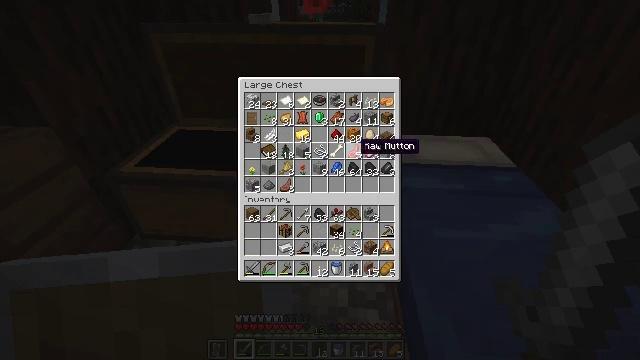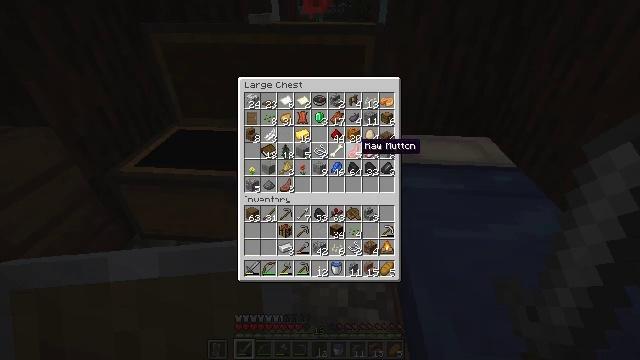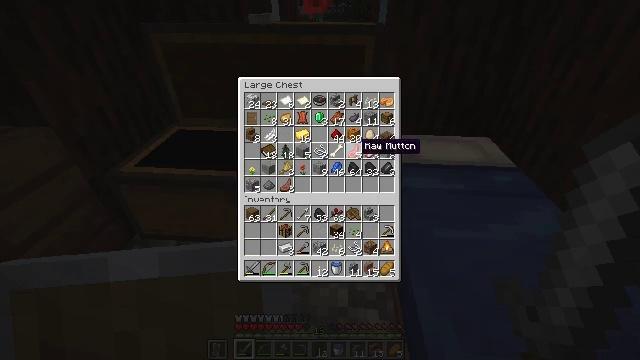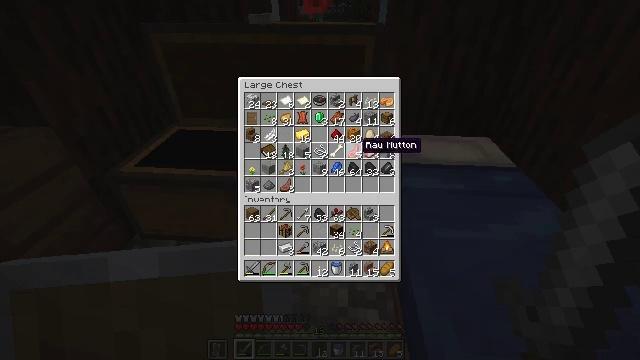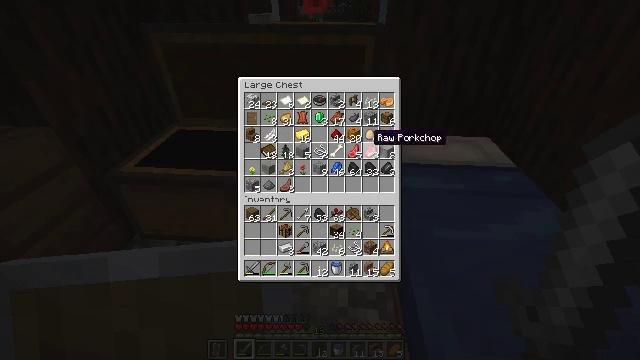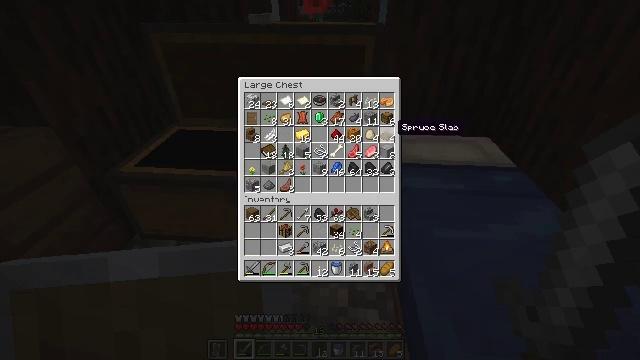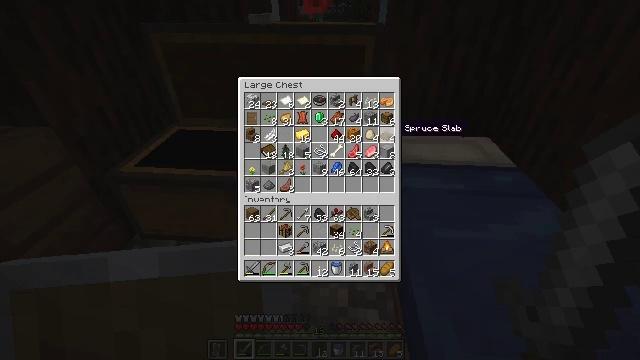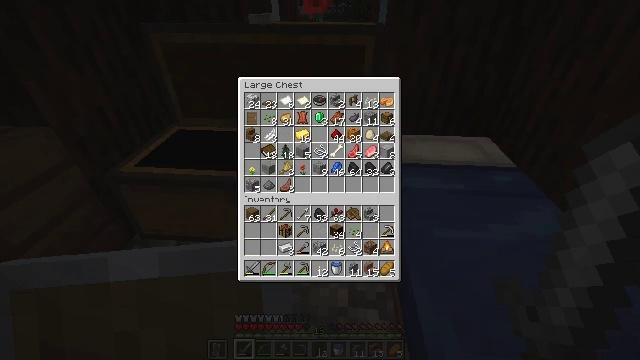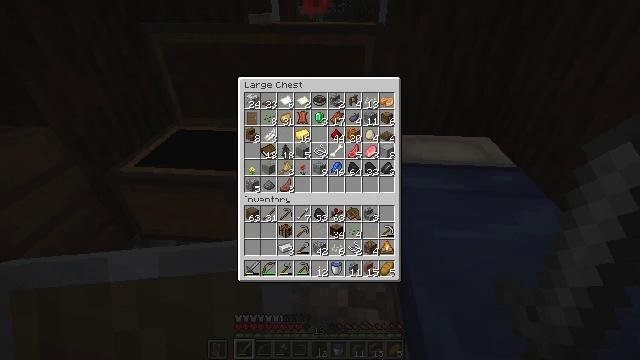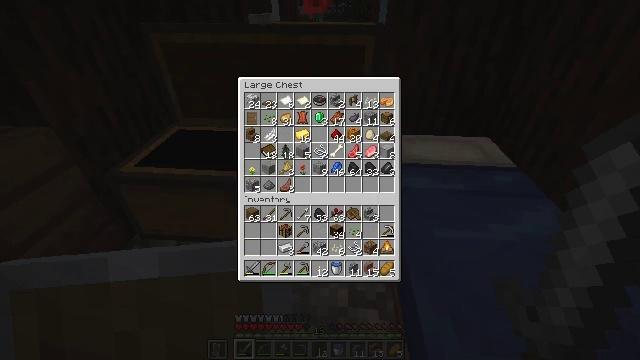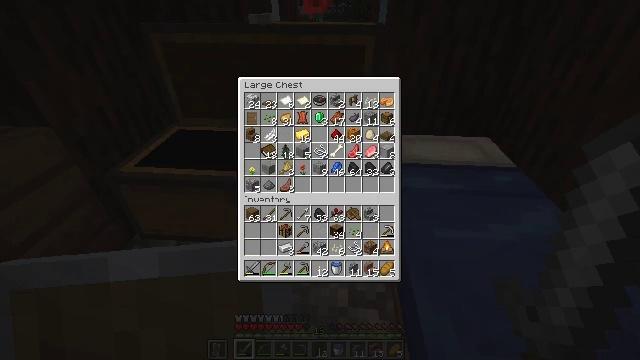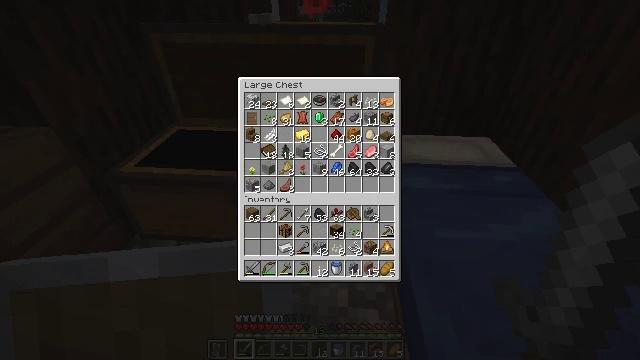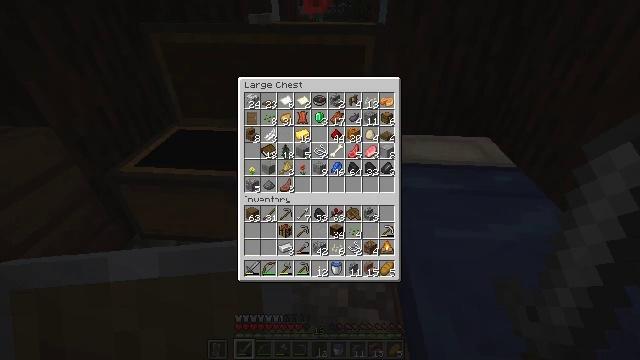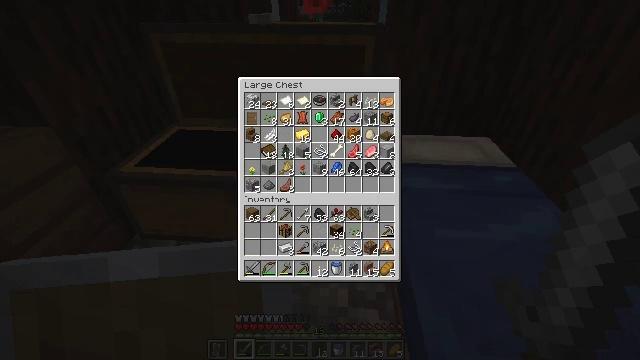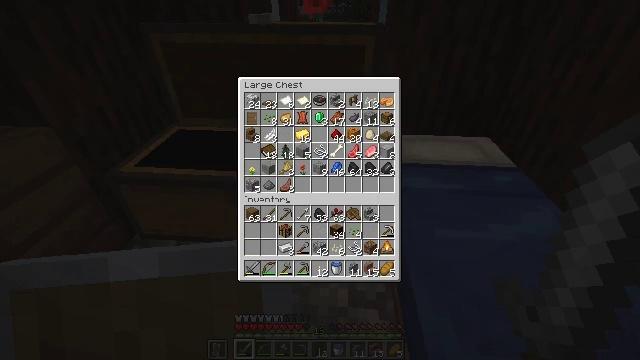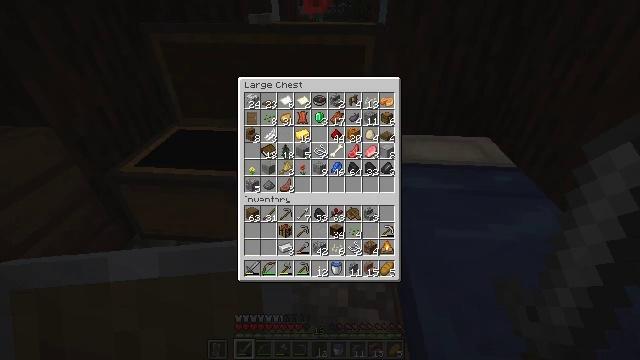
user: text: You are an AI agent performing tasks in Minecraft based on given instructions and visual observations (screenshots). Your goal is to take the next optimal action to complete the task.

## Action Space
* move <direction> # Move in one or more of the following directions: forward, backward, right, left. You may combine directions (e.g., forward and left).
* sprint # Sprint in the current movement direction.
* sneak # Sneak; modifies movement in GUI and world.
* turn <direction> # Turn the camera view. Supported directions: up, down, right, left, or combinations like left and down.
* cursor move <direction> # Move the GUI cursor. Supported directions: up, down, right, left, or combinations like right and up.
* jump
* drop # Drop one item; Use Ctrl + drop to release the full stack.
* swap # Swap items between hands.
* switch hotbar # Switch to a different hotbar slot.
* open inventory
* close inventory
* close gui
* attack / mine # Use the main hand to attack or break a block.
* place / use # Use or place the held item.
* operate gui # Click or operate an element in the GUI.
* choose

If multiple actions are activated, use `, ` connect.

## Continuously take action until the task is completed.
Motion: motion action
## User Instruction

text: Open the crafting table to craft a loom.
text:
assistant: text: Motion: no_op
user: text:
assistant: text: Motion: no_op
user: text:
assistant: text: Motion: no_op
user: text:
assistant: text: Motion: cursor move right and up
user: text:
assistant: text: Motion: cursor move right and up
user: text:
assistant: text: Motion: no_op
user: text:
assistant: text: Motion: cursor move up
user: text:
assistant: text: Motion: cursor move left and up
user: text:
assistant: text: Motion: cursor move right and up
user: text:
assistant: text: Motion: cursor move right
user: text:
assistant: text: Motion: cursor move left
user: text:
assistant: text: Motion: cursor move left
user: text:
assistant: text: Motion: no_op
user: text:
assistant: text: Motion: cursor move down
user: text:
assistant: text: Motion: no_op
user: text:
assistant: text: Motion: no_op
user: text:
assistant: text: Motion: no_op
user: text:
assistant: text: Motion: no_op
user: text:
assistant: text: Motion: no_op
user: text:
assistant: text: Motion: cursor move left and down
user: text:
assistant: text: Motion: no_op
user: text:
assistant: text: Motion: no_op
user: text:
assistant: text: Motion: no_op
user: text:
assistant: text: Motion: no_op
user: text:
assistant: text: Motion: cursor move left and down
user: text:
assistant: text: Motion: no_op
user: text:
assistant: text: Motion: no_op
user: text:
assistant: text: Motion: no_op
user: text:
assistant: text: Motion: no_op
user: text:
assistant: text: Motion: no_op